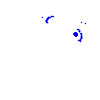
Particle: electron